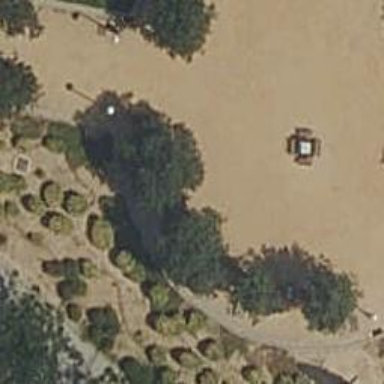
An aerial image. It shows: Bench.